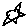
Label: sun